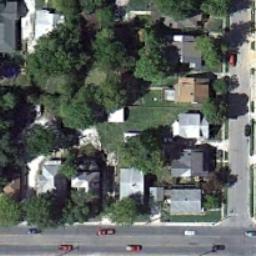
Label: residential